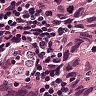
Metastatic tissue present: yes